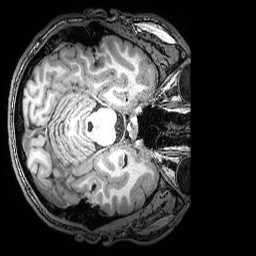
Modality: T1w
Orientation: axial
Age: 28
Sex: male
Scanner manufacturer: siemens
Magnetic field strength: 3 T
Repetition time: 2.53 s
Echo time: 0.00388 s